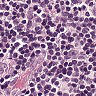
Metastatic tissue present: no